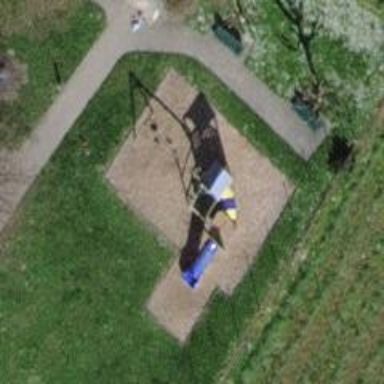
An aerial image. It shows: Playground area for leisure land.